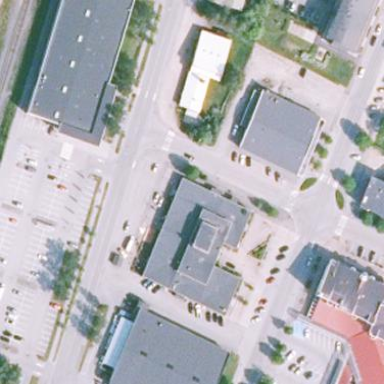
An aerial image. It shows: Retail area.